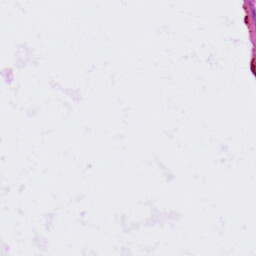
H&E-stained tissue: Lung